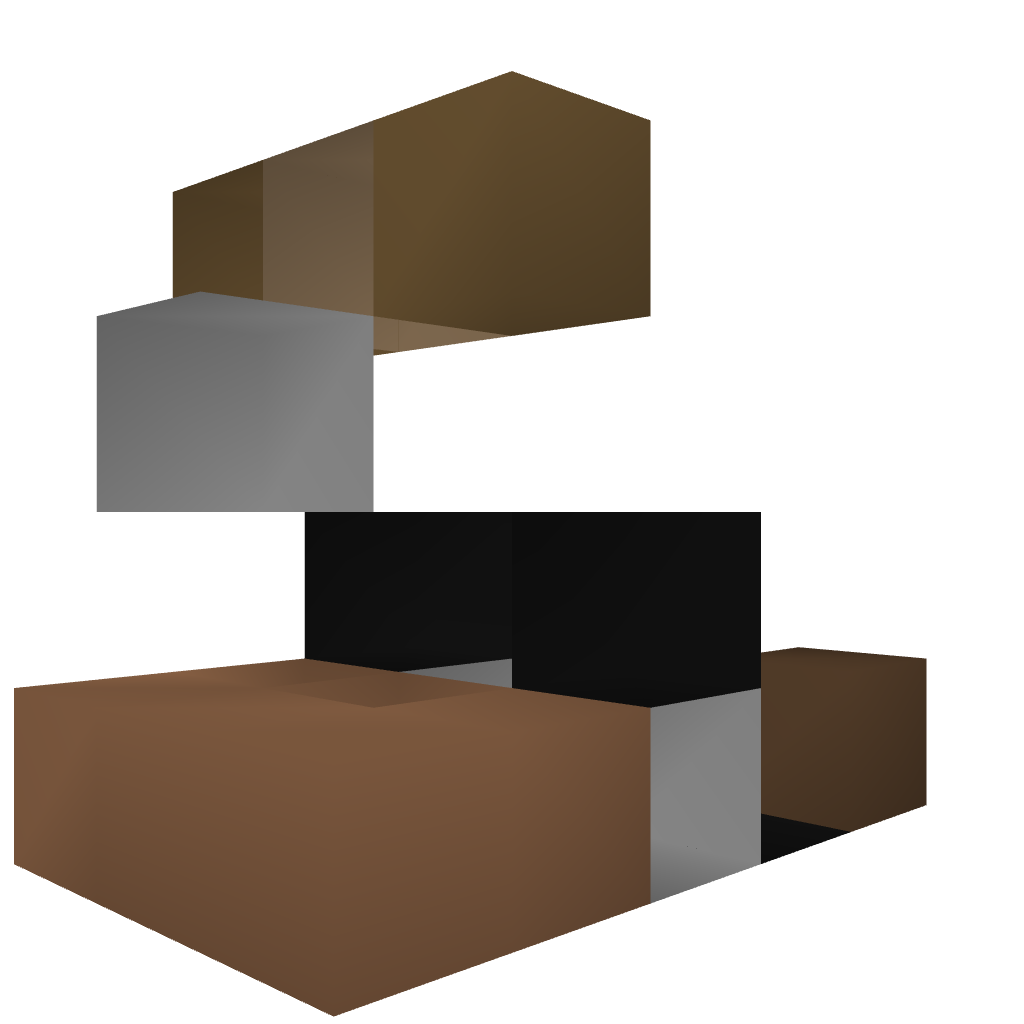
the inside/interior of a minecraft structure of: Bongos!!!